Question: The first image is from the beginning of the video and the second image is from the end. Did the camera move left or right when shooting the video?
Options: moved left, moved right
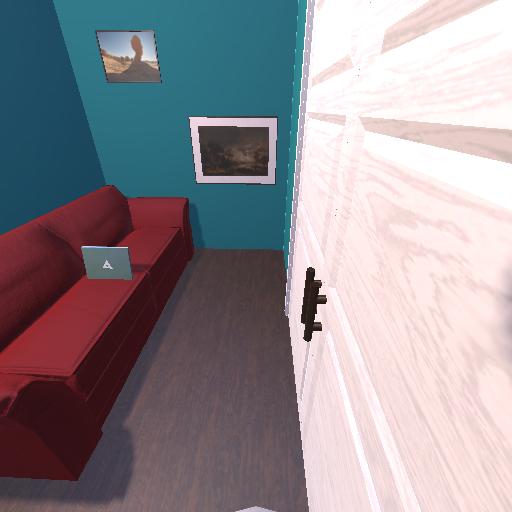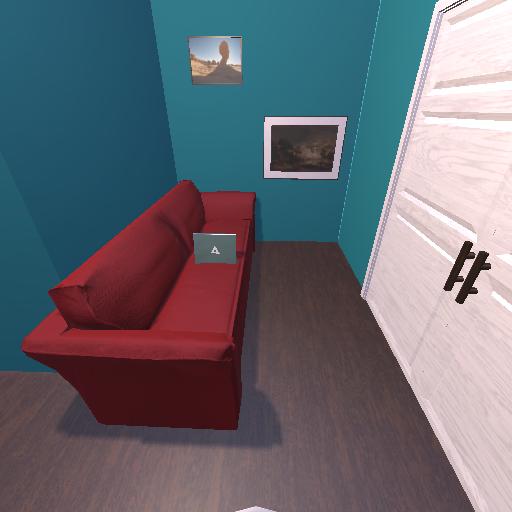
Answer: moved left